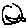
Label: smiley face